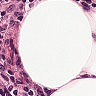
Metastatic tissue present: no